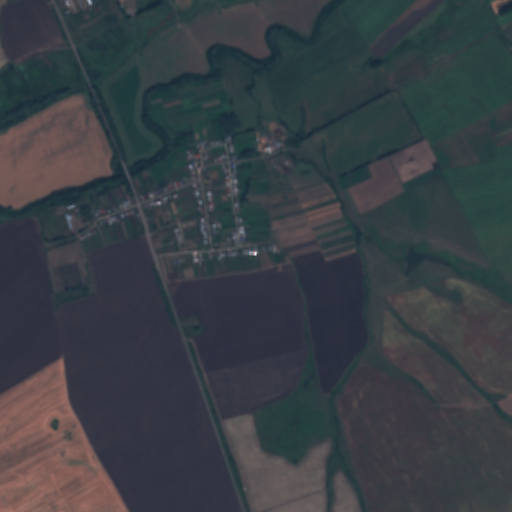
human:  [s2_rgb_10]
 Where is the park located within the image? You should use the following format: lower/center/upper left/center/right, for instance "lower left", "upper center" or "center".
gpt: The park is located in the center left of the image.
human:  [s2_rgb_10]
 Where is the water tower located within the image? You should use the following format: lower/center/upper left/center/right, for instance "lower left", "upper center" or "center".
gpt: The water tower is located in the upper center of the image.
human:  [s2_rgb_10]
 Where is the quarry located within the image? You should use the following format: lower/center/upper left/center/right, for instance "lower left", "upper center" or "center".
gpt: There is no quarry in the image.